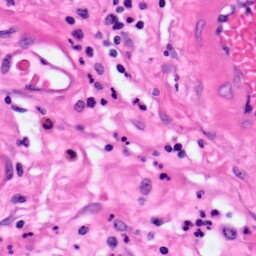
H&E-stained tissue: Pancreatic